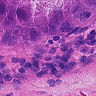
Metastatic tissue present: yes